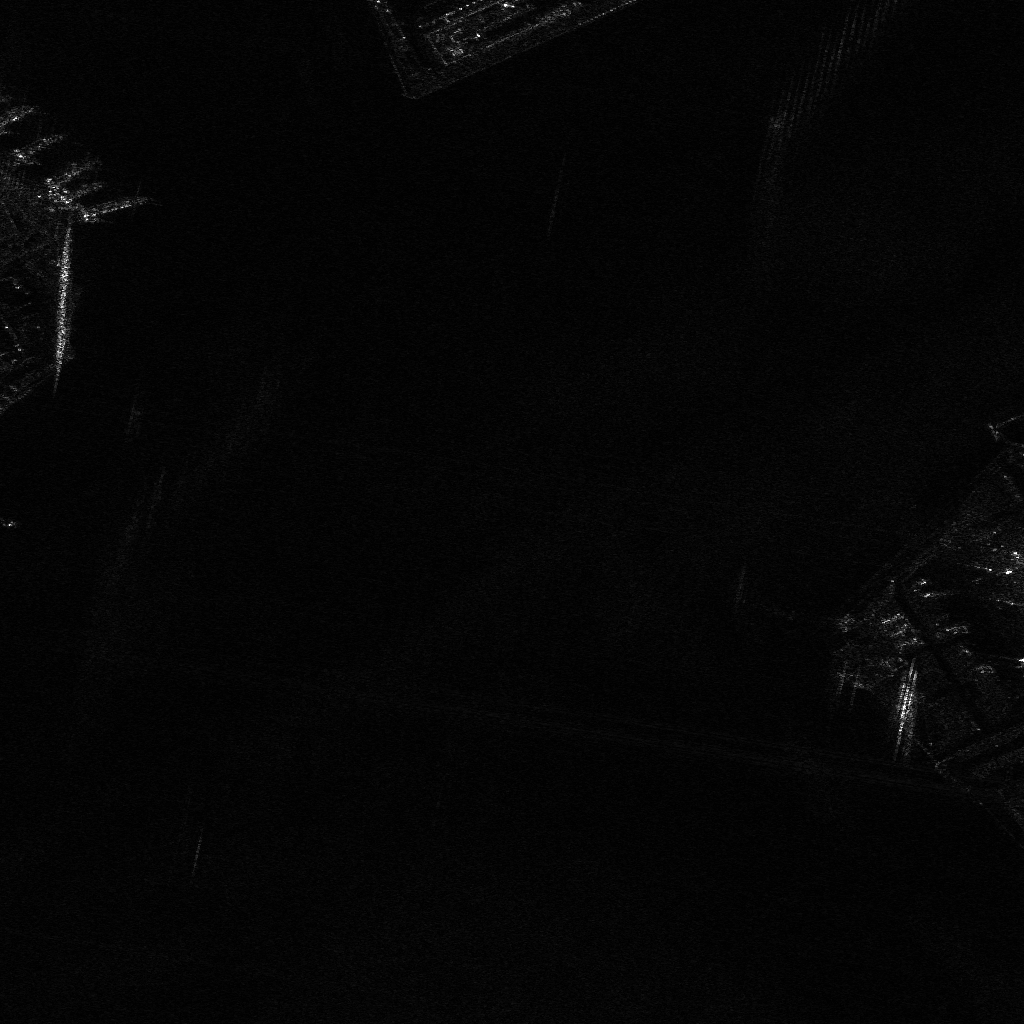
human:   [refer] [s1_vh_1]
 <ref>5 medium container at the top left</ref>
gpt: <box>[[2, 11, 3, 17, 53], [1, 9, 3, 13, 53], [5, 14, 6, 20, 53], [6, 15, 8, 21, 53], [9, 16, 11, 23, 76]]</box>